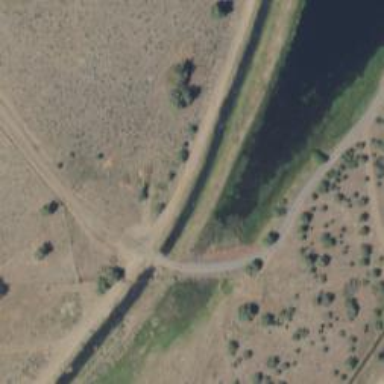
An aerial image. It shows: Culvert underpass for canal.